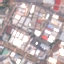
Land use / land cover: Industrial